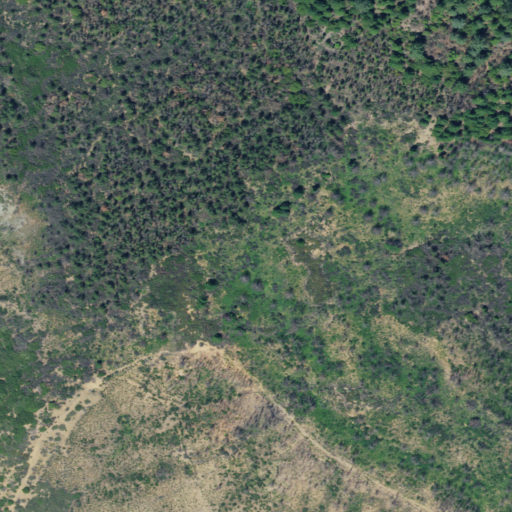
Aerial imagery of ridge(s) in California named Bevans Ridge containing shrub, open development, grassland, and evergreen forest